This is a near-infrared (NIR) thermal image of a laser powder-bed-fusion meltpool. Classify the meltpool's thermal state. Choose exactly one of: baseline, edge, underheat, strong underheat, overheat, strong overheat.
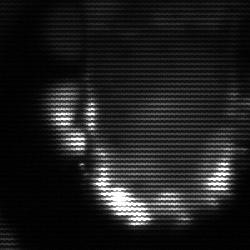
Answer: baseline